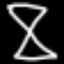
Label: hourglass